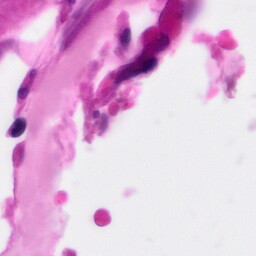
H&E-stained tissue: Pancreatic